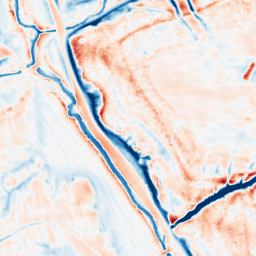
Category: multiscale
Decomposition family: dog_multiscale
Decomposition parameters: sigma_ratio: 1.6
n_scales: 5
base_sigma: 0.5
Upsampling method: bspline
Upsampling parameters: scale: 8
Upsampling scale: 8